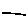
Label: line